Field crop: maize
Growth stage: 1
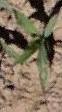
Species: maize